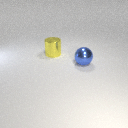
large yellow metal cylinder to the left of large blue metal sphere